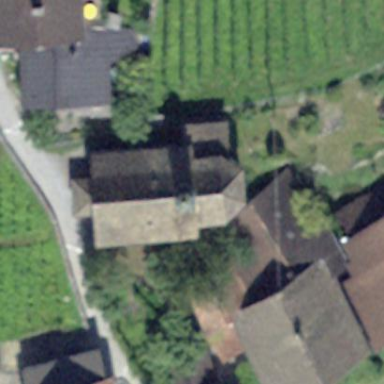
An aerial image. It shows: Chapel that serves as place of worship.